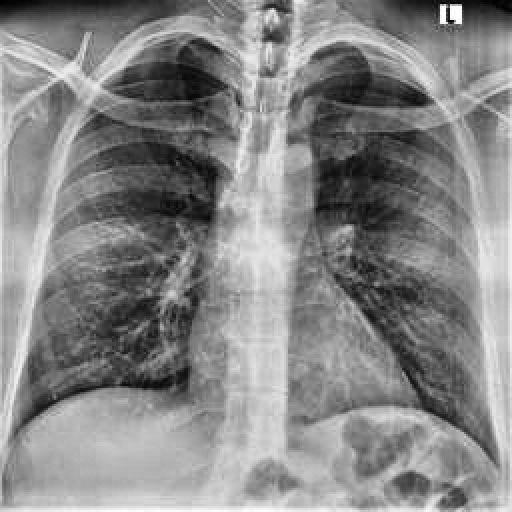
Finding: NORMAL